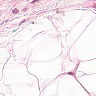
Metastatic tissue present: no